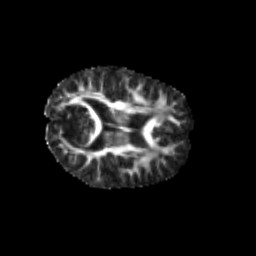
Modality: FA
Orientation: axial
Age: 6
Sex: female
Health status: healthy